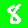
Digit: 8